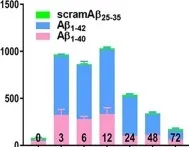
Aggregation kinetics of "seed-free" synthetic monomeric Abeta peptide. (D) seed-free Abeta1-40 (t0) aggregation kinetic was assessed after addition of known quantities of preformed Abeta1-42 amyloid seeds (t12 and t72) and compared with the aggregation kinetic after addition of conversion buffer or scrambled Abeta25-35 (t12 and t72).
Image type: chart (chart)